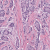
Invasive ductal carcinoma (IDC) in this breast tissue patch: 1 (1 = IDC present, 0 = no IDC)